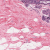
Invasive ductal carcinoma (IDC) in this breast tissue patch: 0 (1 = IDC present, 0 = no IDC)